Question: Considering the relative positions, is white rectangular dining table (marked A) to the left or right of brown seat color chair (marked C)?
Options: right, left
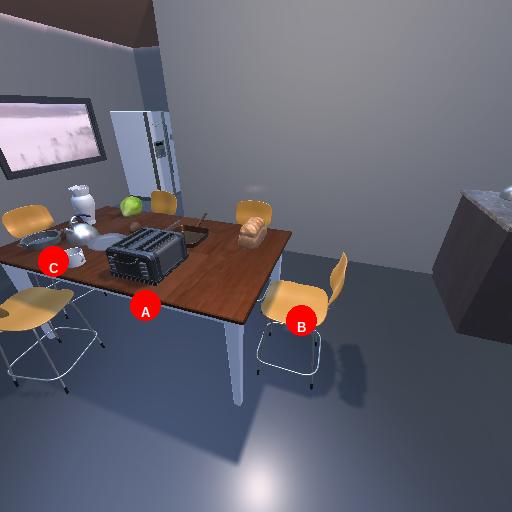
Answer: right